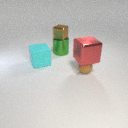
small brown metal cube above large green metal cylinder